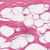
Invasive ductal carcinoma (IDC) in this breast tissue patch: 0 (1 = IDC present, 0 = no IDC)